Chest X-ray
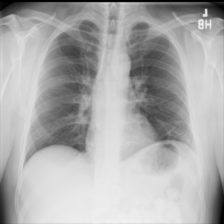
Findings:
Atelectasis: negative
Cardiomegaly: negative
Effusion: negative
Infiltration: negative
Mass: negative
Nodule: negative
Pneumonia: negative
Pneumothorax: negative
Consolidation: negative
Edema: negative
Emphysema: negative
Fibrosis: negative
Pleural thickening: negative
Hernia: negative